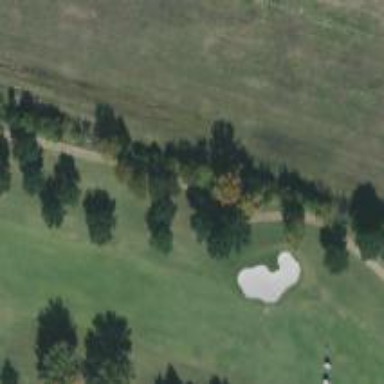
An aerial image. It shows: Service road designated as golf cart path.